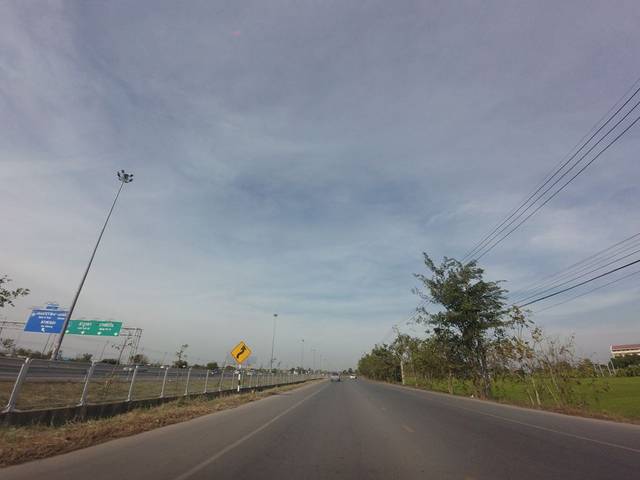
Region: Thailand
Coordinates: 13.889, 100.689